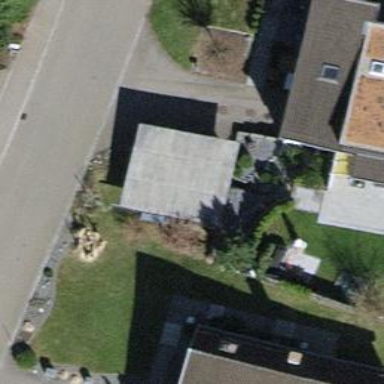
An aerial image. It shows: Garage building.